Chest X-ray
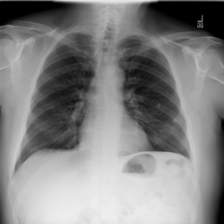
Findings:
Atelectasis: negative
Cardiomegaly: negative
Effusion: negative
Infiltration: positive
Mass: negative
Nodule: positive
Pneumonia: negative
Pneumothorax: negative
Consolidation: negative
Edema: negative
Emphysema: negative
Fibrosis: negative
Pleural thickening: negative
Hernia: negative